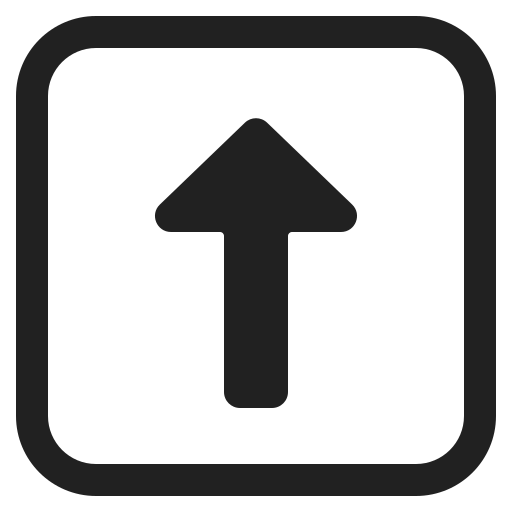
up arrow high contrast